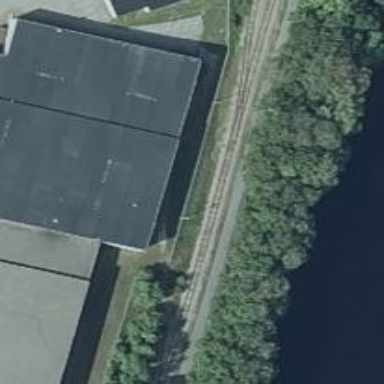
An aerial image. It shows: Disused railway.